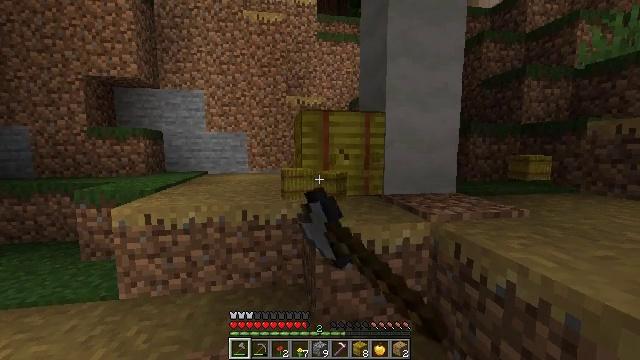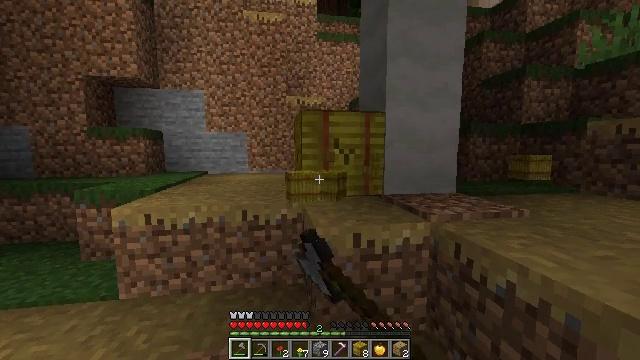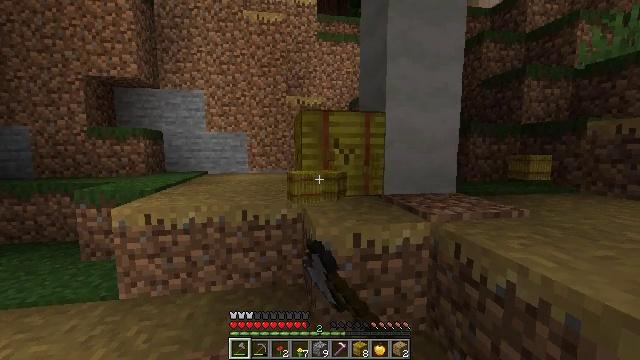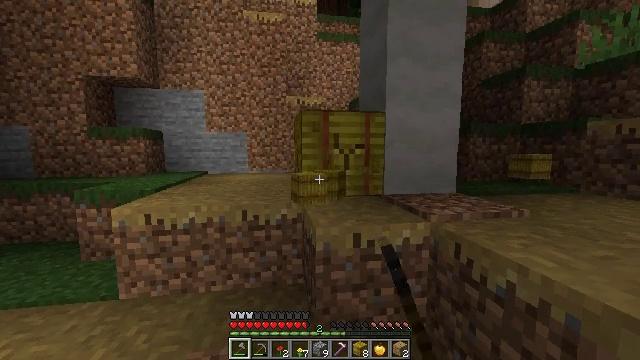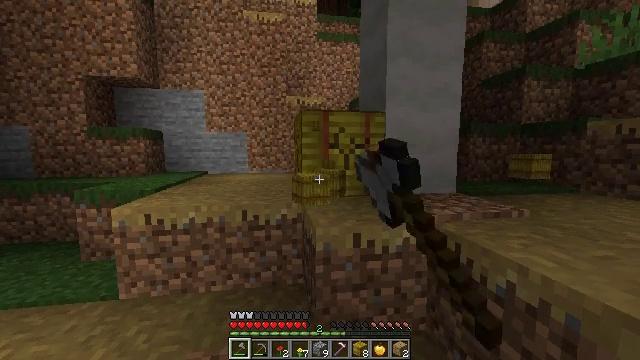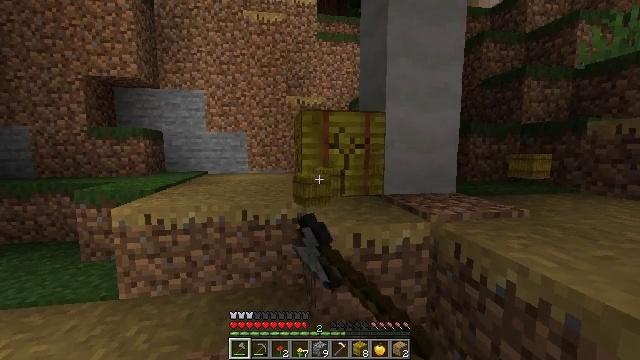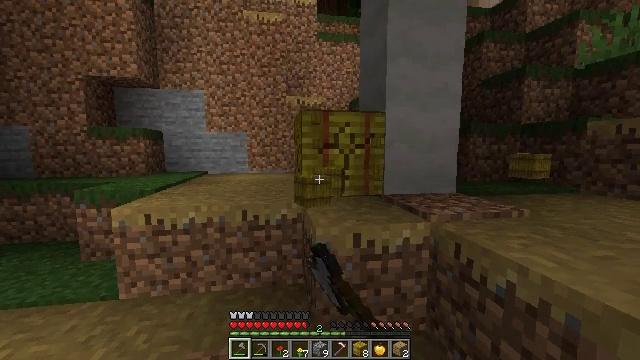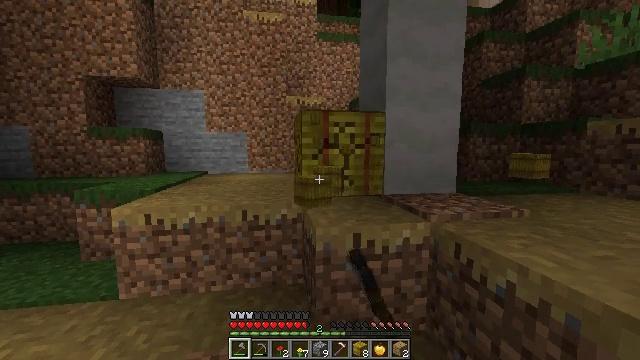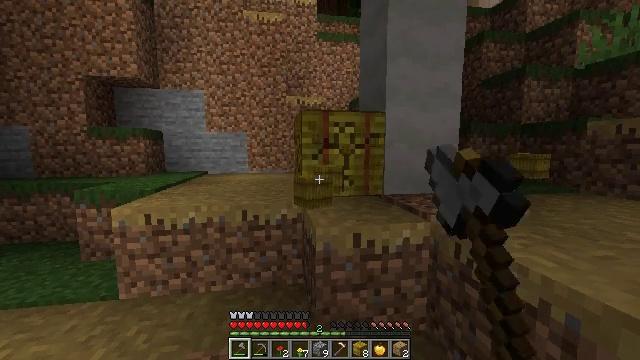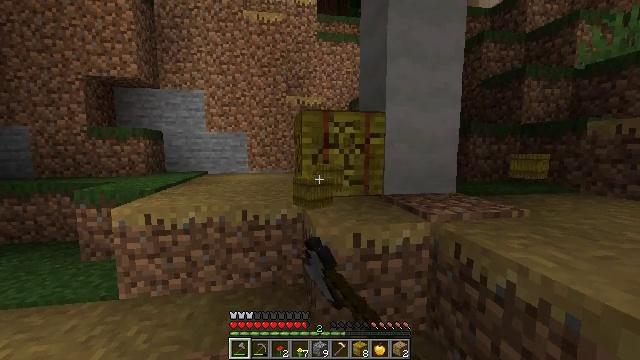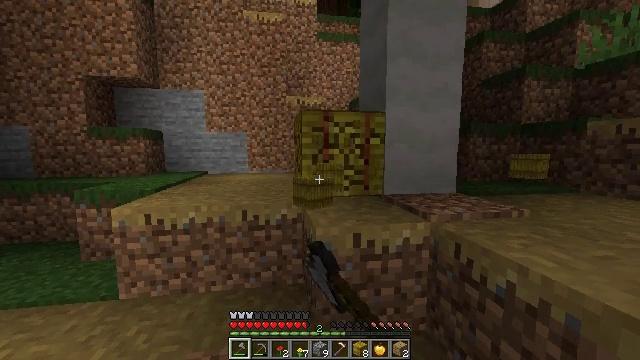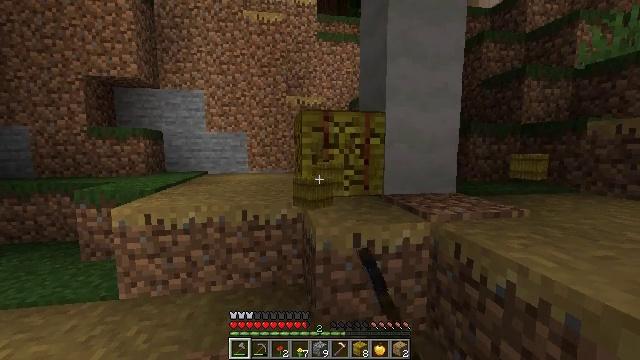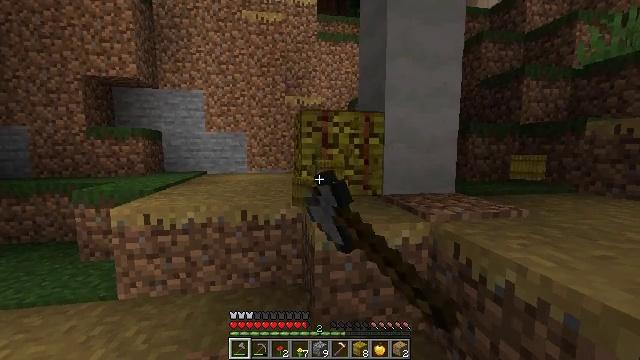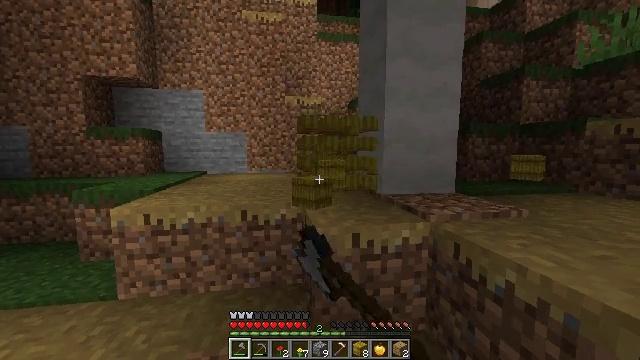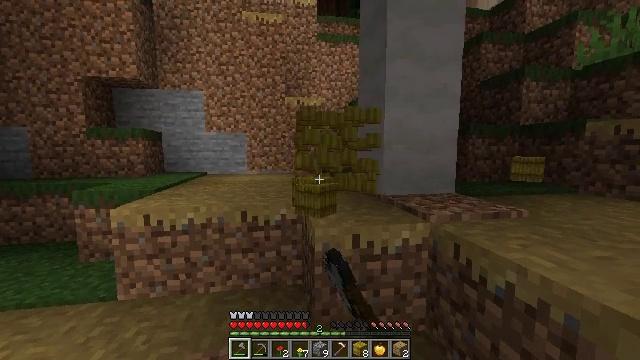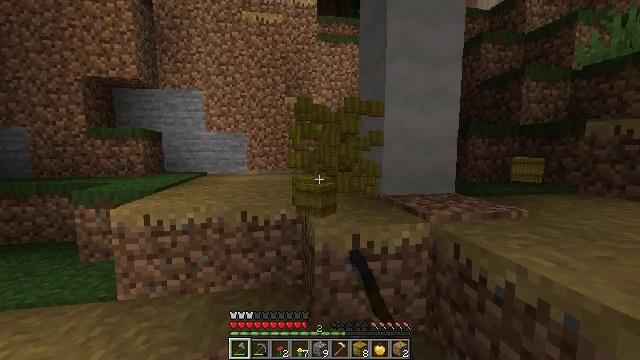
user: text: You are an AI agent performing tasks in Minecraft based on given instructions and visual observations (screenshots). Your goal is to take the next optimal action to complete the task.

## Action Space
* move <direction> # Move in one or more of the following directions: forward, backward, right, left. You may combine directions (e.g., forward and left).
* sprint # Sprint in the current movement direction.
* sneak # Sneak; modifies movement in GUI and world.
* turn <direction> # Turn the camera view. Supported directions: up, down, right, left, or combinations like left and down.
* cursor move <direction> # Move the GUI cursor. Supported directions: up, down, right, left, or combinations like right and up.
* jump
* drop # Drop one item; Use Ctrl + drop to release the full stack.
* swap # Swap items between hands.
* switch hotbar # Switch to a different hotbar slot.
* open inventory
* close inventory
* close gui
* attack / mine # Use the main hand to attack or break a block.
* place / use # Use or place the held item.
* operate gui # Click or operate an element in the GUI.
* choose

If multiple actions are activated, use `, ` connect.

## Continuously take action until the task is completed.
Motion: motion action
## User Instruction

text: Break the hay block to collect it.
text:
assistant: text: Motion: attack / mine
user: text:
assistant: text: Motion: attack / mine
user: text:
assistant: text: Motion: attack / mine
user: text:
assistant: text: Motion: attack / mine
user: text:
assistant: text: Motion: attack / mine
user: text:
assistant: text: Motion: attack / mine
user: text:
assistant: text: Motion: attack / mine
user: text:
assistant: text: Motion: attack / mine
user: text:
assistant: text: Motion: attack / mine
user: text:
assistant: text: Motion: attack / mine
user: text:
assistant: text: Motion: attack / mine
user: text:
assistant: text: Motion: attack / mine
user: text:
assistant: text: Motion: attack / mine
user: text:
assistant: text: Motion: attack / mine
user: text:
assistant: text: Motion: attack / mine
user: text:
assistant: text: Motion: attack / mine
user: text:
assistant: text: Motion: attack / mine
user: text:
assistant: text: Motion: attack / mine